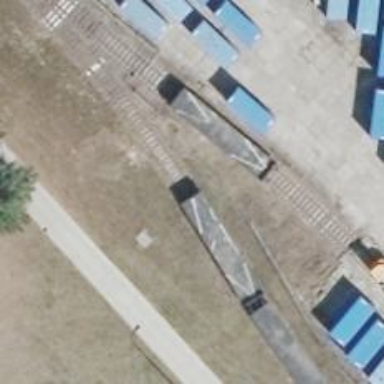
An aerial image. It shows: Rail spur service.